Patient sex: M
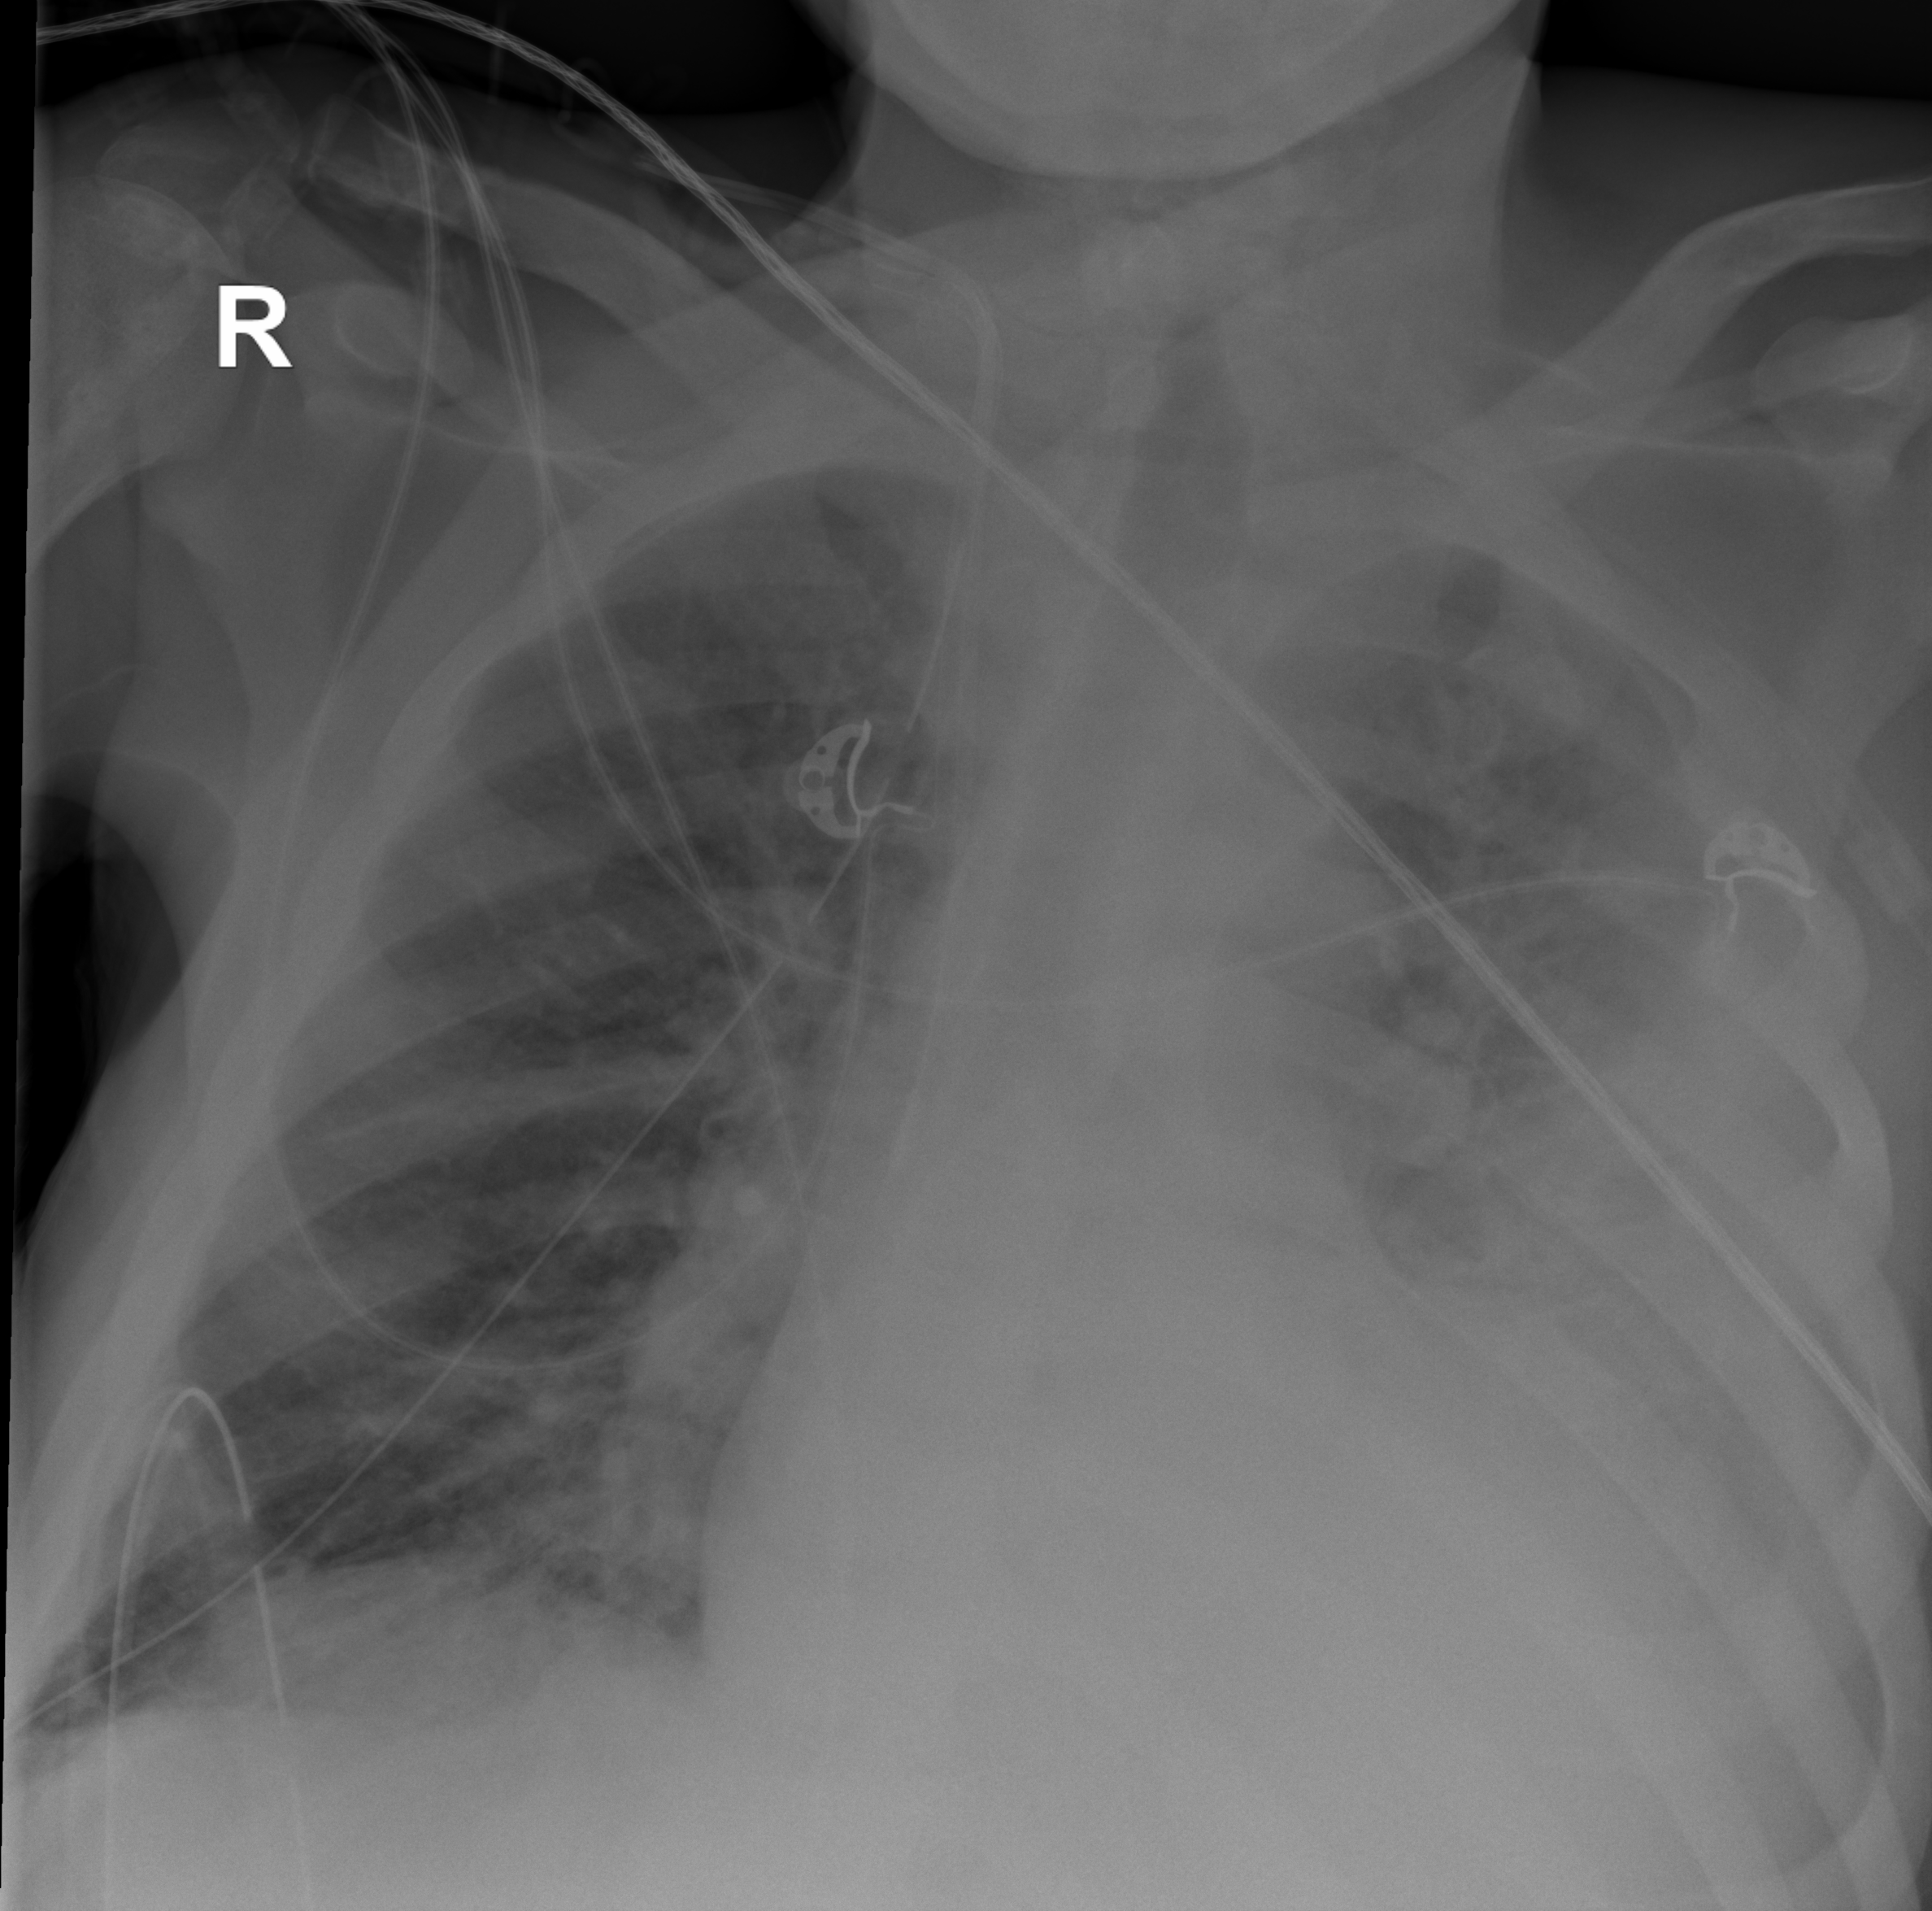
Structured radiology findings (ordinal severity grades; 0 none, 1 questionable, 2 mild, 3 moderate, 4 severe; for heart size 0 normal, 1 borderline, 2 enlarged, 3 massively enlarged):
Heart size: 0
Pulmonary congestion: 2
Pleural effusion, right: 0
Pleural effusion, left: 3
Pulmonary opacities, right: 2
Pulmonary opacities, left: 2
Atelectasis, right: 2
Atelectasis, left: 3